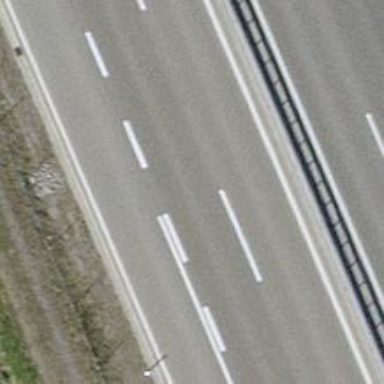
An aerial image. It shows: Asphalt motorroad with trunk classification.